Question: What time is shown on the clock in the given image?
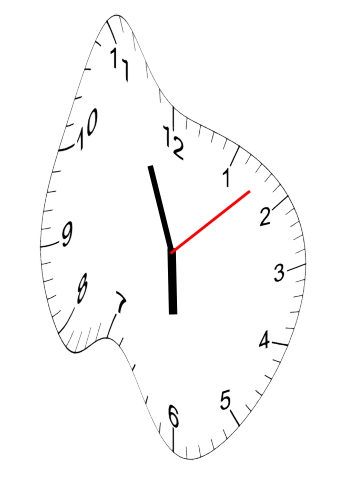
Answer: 05:56:08